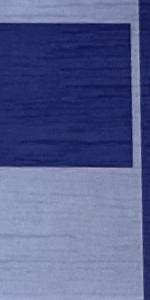
Label: Empty